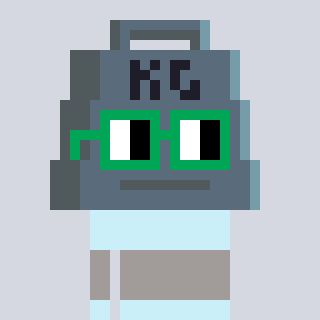
a pixel art character with square green glasses, a weight-shaped head and a cold-colored body on a cool background